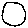
Label: circle